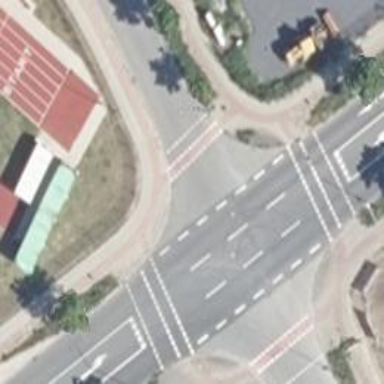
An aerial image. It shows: Unclassified road with asphalt surface and cycle track on both sides.